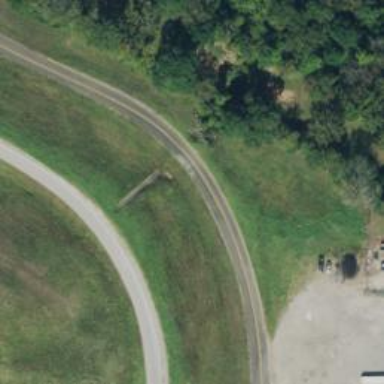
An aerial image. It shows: Unclassified road with frontage road.